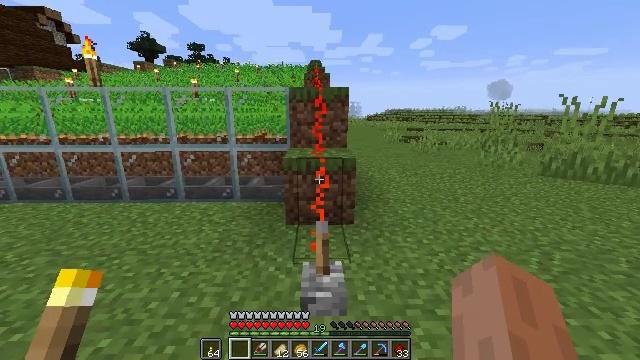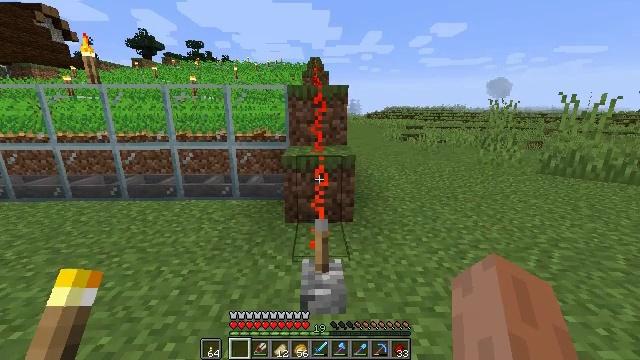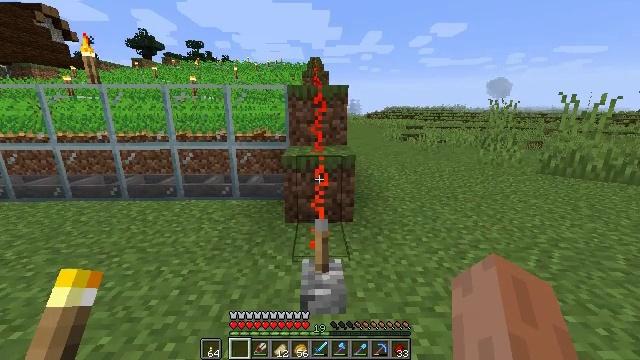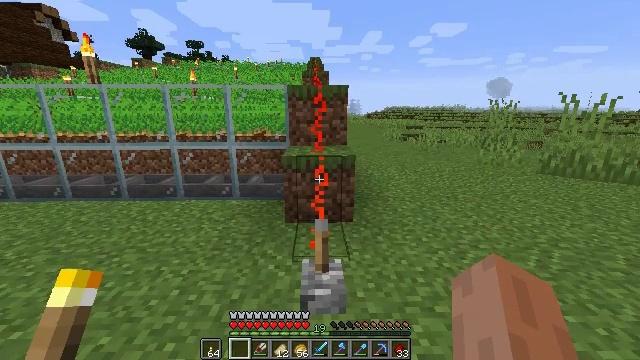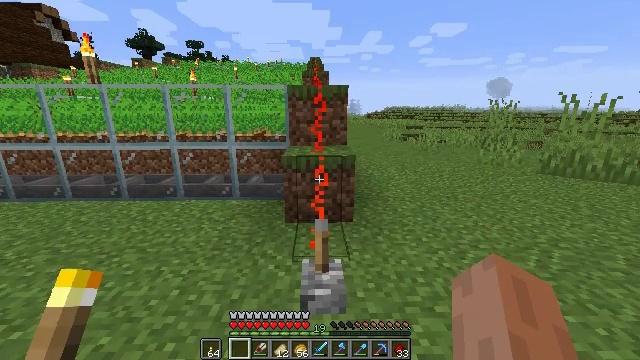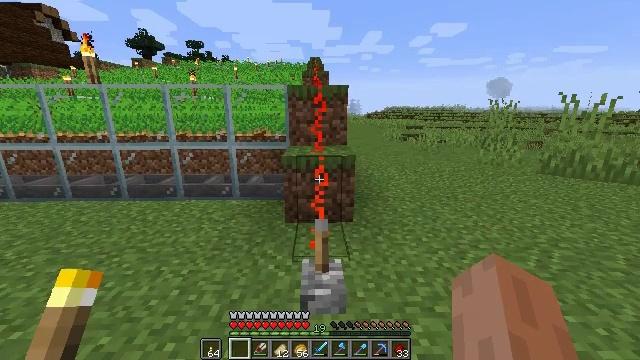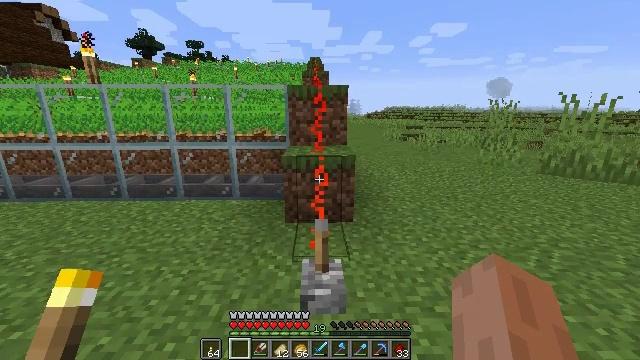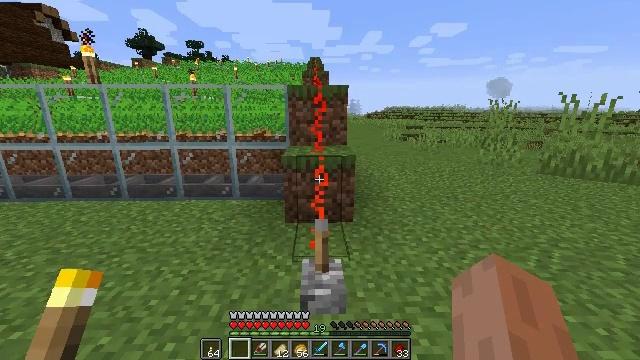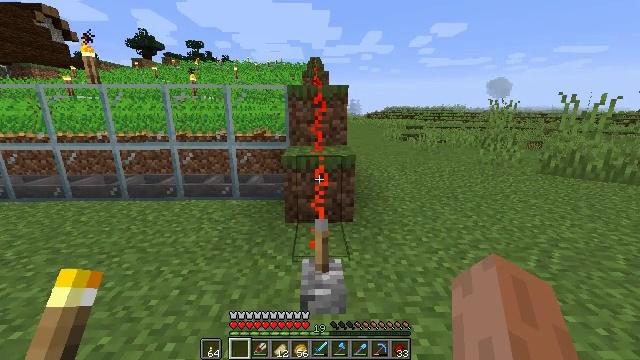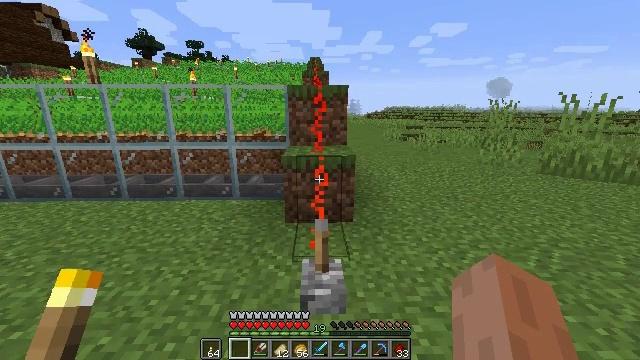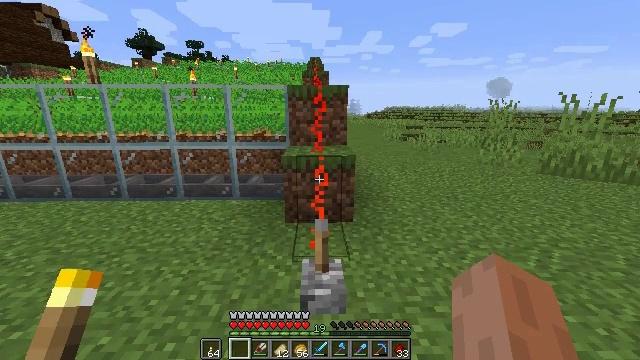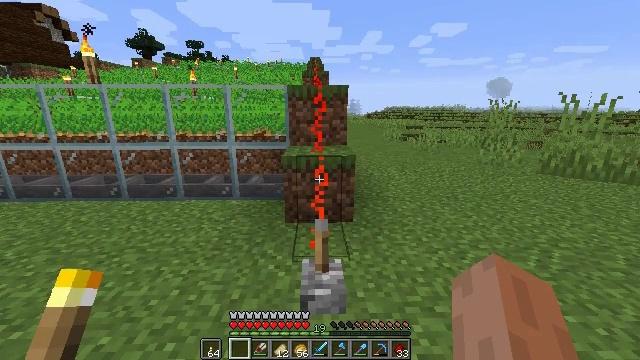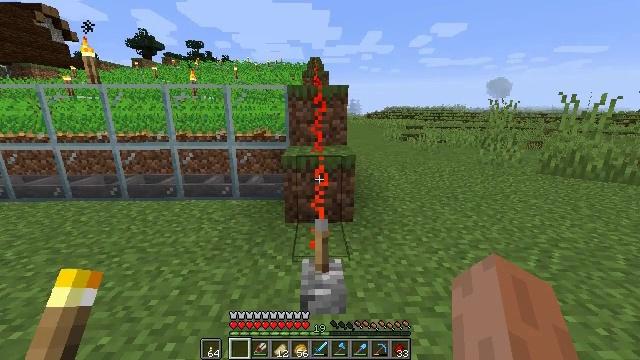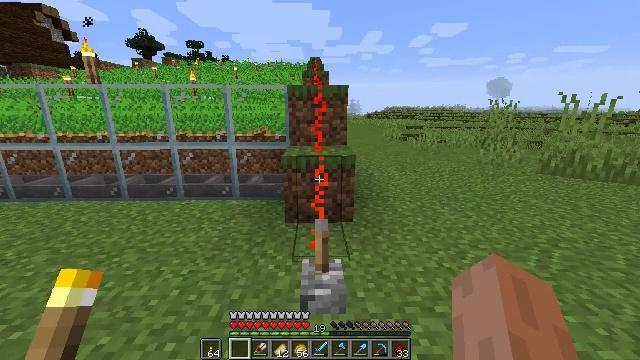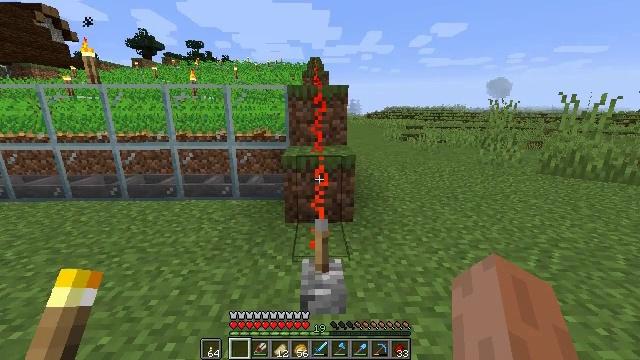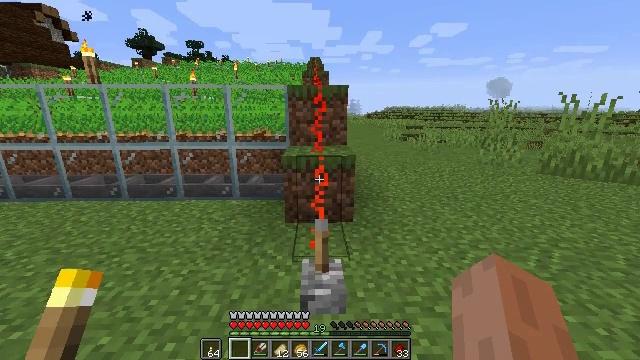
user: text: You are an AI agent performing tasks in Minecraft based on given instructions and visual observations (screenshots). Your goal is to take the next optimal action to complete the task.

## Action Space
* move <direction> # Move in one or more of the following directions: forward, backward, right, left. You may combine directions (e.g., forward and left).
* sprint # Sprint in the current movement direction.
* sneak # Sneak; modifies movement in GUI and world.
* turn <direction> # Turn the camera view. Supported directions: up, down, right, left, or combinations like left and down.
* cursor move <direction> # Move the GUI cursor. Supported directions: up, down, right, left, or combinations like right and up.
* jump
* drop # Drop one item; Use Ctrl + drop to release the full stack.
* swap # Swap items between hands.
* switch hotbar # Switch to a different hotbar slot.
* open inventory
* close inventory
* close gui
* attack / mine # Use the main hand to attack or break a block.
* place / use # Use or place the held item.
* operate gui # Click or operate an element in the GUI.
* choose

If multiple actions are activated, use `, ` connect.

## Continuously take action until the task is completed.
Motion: motion action
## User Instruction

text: Mine the repeater.
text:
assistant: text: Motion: no_op
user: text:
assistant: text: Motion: no_op
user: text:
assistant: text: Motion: no_op
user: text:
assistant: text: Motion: no_op
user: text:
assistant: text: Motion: no_op
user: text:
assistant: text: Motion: no_op
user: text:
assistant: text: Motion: no_op
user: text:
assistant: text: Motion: no_op
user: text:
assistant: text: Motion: no_op
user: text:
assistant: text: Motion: no_op
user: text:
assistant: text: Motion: no_op
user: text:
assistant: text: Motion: no_op
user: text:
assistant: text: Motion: no_op
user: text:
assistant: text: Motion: no_op
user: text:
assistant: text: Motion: no_op
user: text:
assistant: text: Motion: no_op
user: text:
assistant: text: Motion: no_op
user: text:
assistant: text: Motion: no_op
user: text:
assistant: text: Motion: no_op
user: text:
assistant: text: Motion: no_op
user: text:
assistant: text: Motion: no_op
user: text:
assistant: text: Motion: no_op
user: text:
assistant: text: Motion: no_op
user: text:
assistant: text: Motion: no_op
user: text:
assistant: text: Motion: no_op
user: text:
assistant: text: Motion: no_op
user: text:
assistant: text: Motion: no_op
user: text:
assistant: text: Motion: no_op
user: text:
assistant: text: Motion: no_op
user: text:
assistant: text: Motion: no_op